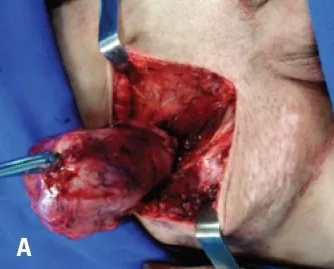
(A) Right radical orchiectomy of an inguinal mass related to a cryptorchid testis tumor.
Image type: medical_photograph (other_medical_photograph)